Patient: sex M, age 79
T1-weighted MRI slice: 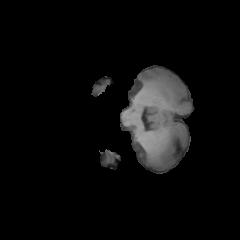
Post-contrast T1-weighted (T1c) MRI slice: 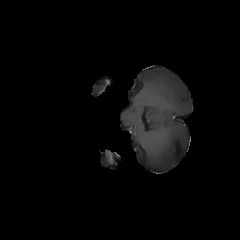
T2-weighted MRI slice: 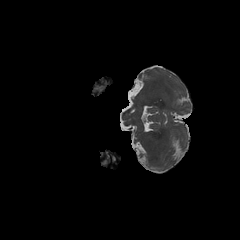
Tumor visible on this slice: no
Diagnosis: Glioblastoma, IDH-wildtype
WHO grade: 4